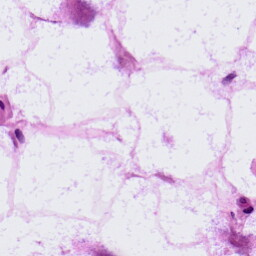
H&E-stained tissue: LymphNode